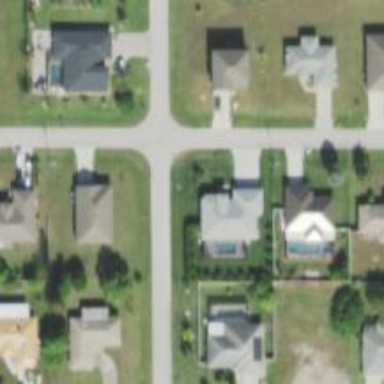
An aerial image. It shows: Residential road.